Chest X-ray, PA view. Patient: 35 years old, sex F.
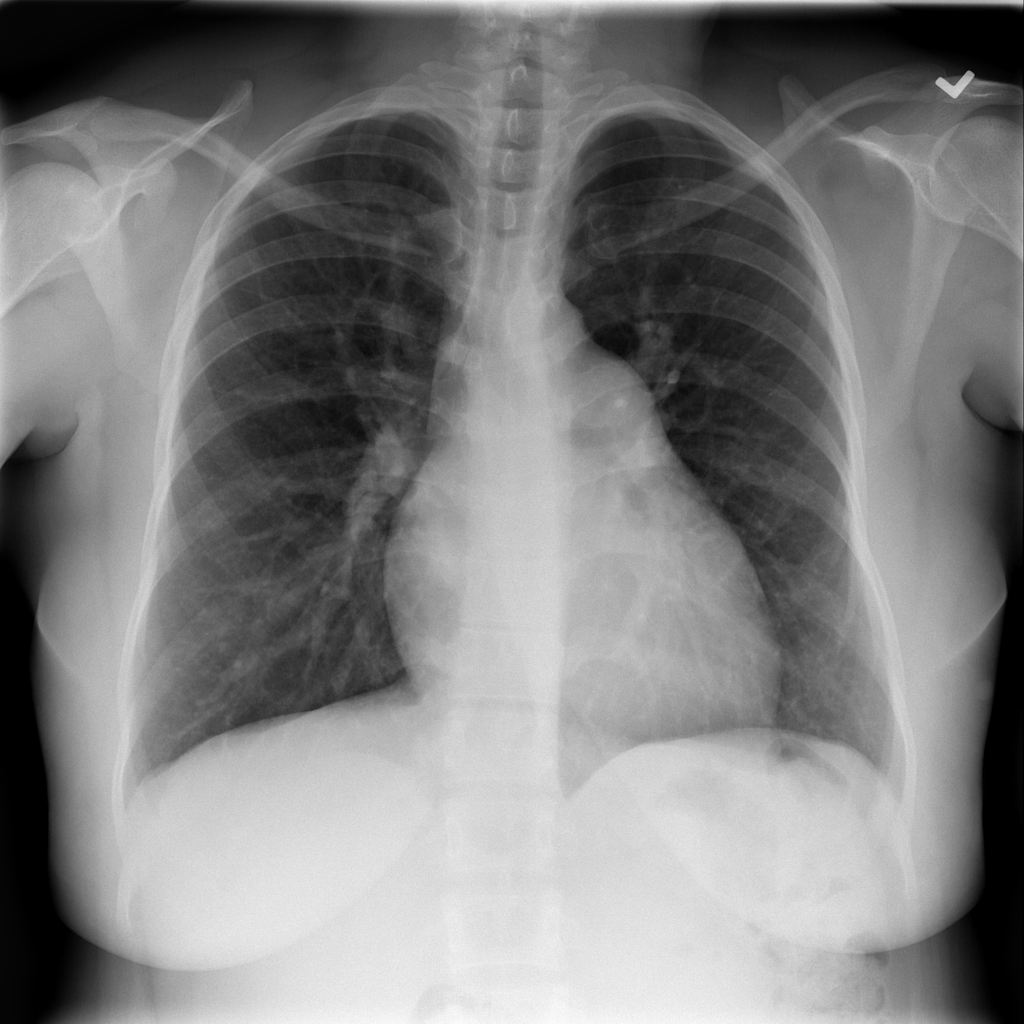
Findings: No Finding